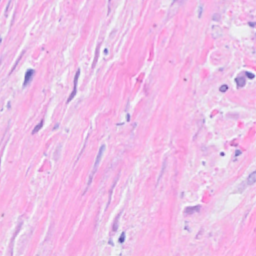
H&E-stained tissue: Breast